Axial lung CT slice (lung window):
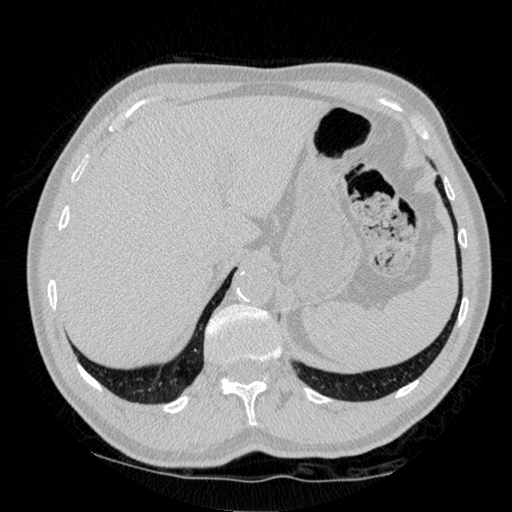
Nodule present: no